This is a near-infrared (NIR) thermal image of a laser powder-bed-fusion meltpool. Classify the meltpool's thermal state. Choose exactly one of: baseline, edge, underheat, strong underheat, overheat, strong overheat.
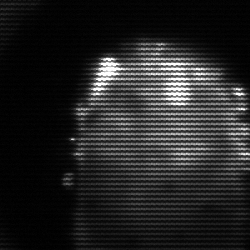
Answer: baseline